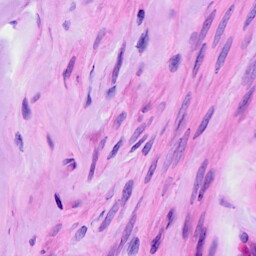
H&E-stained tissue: Ovarian